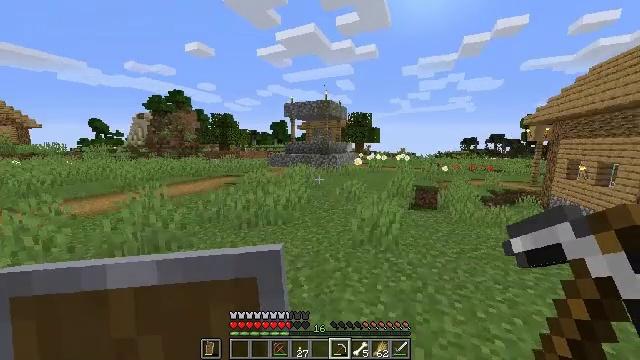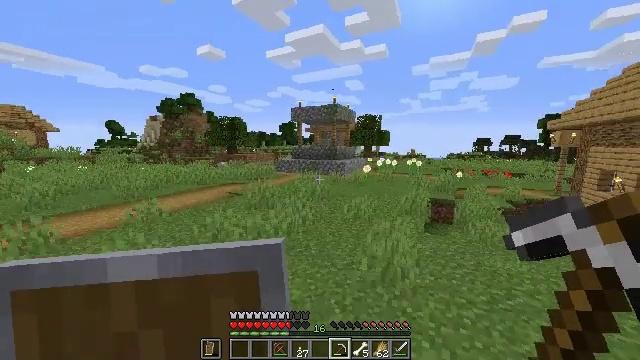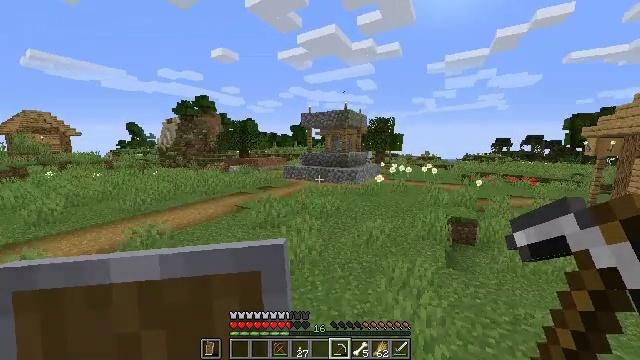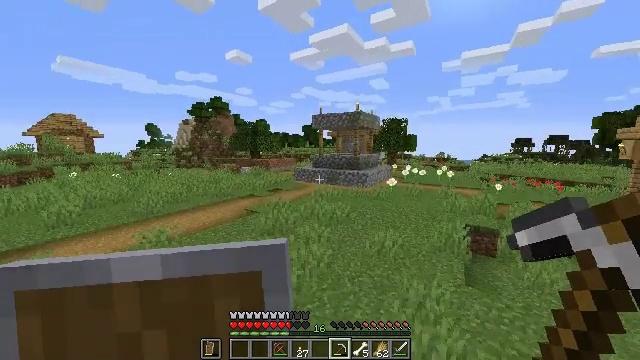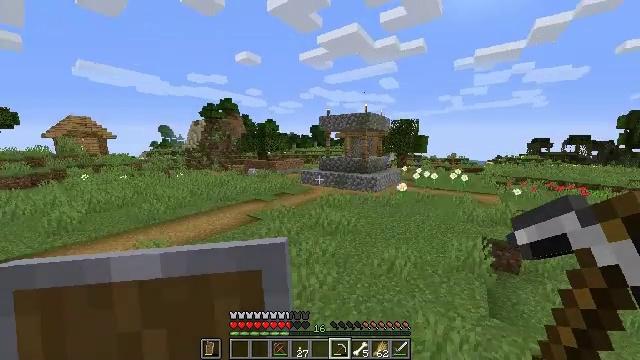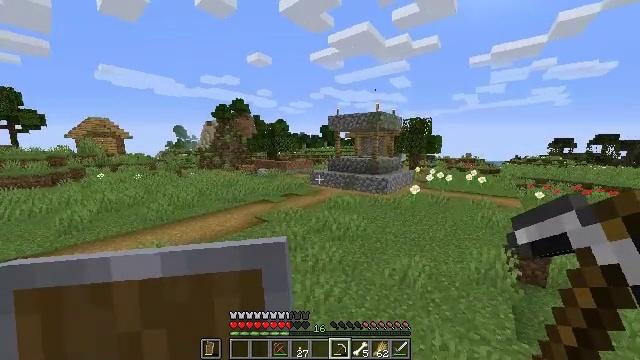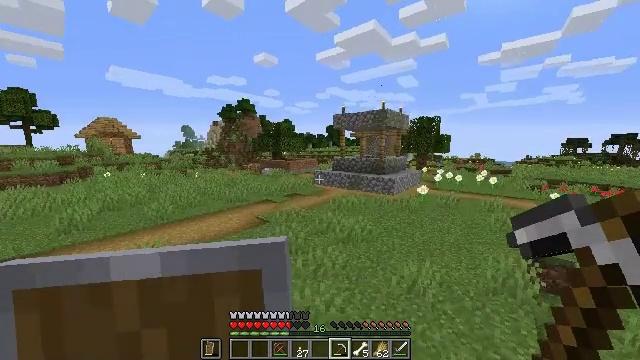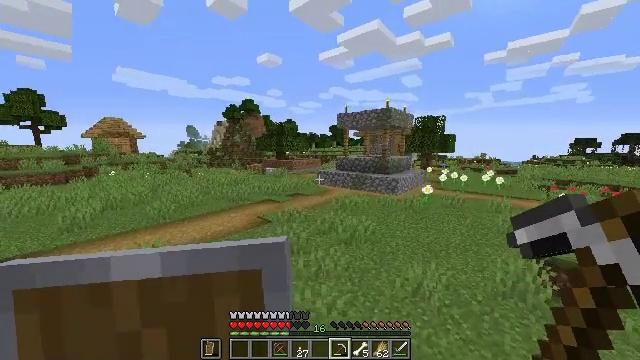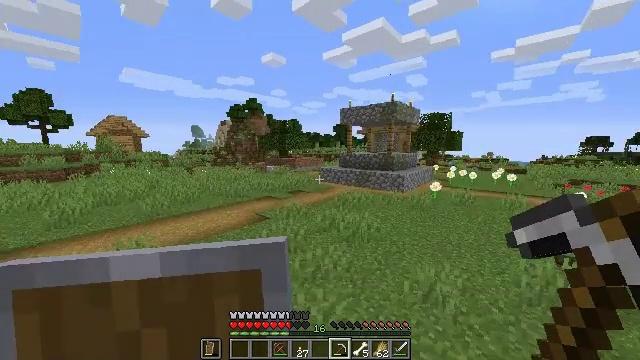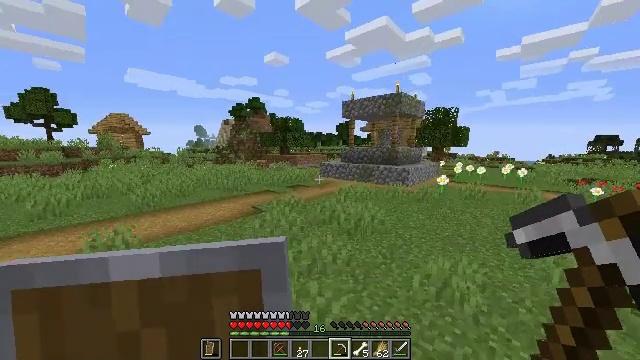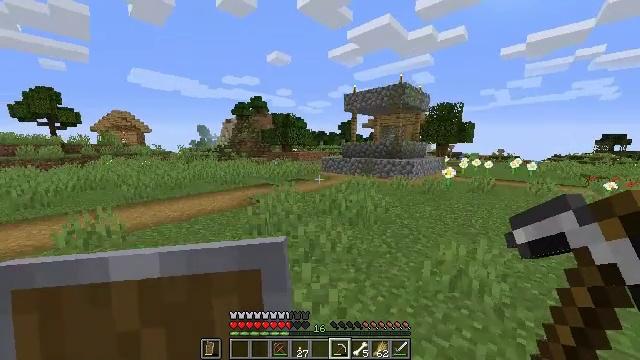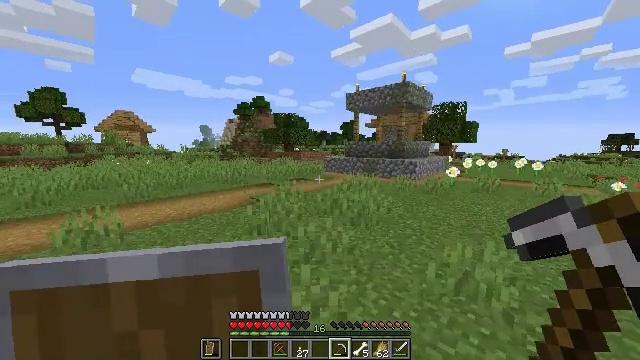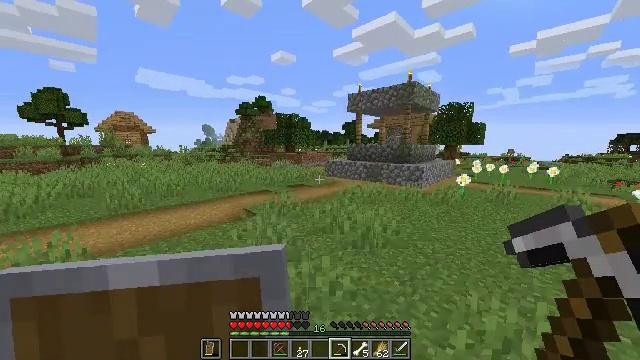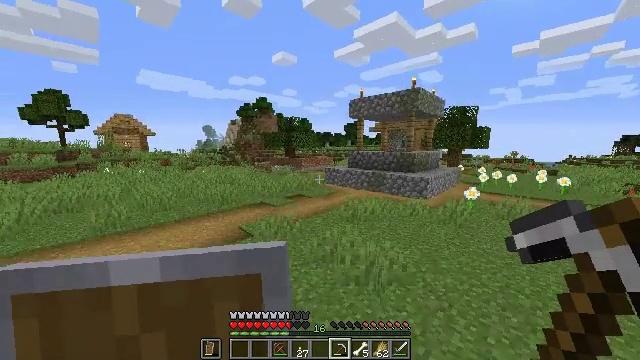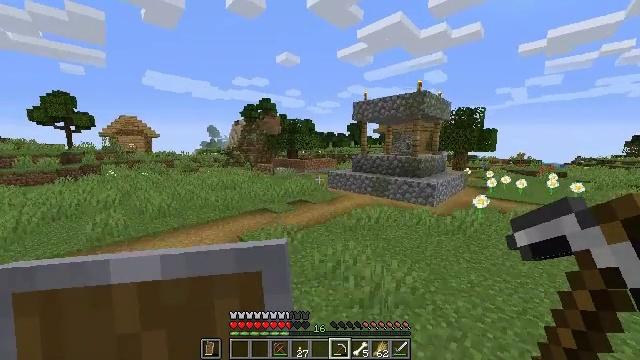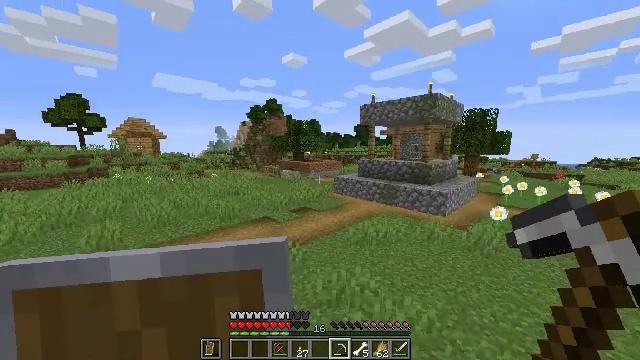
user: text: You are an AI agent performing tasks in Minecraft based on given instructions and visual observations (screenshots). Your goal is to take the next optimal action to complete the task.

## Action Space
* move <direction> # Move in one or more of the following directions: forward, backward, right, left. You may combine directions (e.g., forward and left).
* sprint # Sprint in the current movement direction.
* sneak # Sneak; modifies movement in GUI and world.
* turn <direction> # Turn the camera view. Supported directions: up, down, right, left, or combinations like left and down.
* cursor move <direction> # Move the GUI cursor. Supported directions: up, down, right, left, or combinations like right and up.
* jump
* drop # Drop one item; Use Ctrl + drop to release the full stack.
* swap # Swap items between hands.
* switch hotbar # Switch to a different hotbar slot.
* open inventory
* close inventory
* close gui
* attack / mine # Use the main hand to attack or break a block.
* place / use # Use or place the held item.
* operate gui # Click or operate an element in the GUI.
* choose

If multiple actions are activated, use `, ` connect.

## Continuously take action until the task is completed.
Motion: motion action
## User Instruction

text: Mine the bell from its post.
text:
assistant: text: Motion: move forward, turn left, jump
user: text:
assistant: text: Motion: move forward, turn left, jump
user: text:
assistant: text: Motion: move forward, turn left, jump
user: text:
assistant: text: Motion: move forward, turn left, jump
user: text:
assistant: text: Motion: move forward, turn left, jump
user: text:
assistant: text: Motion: move forward, turn left, jump
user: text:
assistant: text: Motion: move forward, jump
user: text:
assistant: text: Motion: move forward, turn left, jump
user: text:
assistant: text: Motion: move forward, jump
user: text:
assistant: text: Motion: move forward, jump
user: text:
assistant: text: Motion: move forward, jump
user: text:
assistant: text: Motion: move forward, jump
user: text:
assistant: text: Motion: move forward, jump
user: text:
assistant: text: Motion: move forward, jump
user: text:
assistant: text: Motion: move forward, turn left, jump
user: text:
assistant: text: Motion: move forward, jump
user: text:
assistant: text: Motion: move forward, jump
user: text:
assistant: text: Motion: move forward, jump
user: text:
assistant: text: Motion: move forward, jump
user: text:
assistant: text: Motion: move forward, jump
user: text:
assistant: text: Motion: move forward, jump
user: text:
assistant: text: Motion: move forward, jump
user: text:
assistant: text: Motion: move forward, jump
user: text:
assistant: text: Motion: move forward, jump
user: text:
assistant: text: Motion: move forward, jump
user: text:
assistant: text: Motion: move forward, jump
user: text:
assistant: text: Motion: move forward and move left, jump
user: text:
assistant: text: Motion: move forward and move left, jump
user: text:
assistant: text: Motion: move forward and move left, jump
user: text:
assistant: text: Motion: move forward and move left, jump